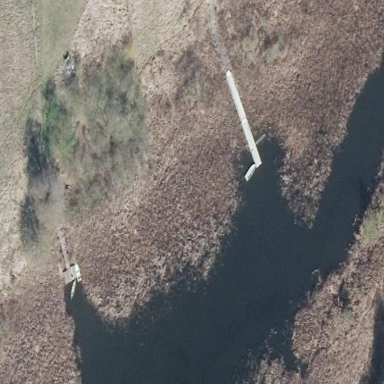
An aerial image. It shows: Reedbed in wetland area.